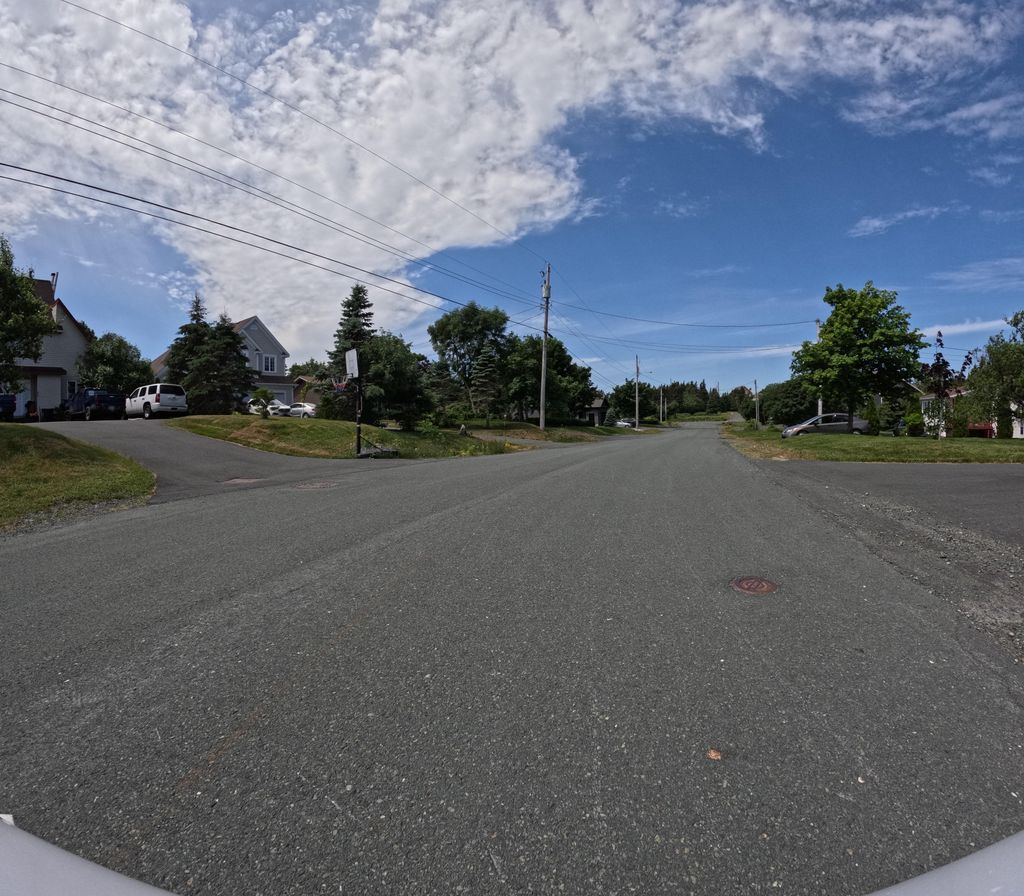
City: st_johns